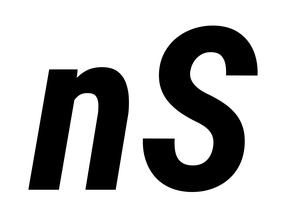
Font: Roboto-Italic_Condensed_Bold_Italic